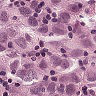
Metastatic tissue present: yes